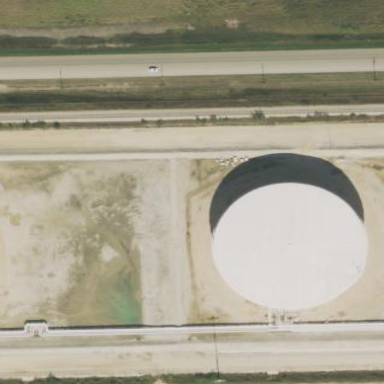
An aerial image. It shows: Storage tank that is man-made.